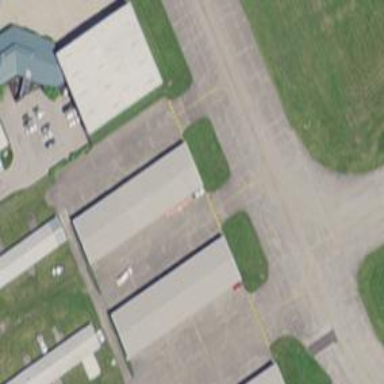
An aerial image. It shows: View of taxiway at the airport.